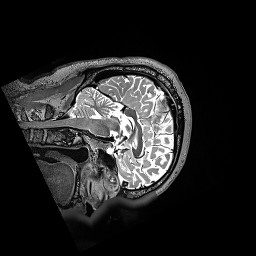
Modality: T2w
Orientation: sagittal
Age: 49
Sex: female